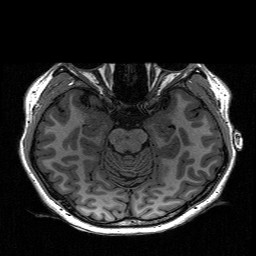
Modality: T1w
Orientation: coronal